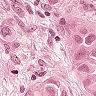
Metastatic tissue present: yes